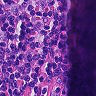
Metastatic tissue present: no